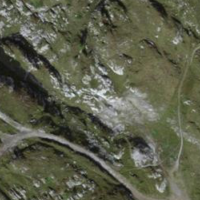
EUNIS habitat code: 23
Species observed at this site:
Hieracium villosum